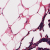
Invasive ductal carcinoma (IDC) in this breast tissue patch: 0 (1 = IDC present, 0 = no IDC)